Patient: sex M, age 71
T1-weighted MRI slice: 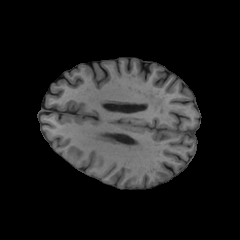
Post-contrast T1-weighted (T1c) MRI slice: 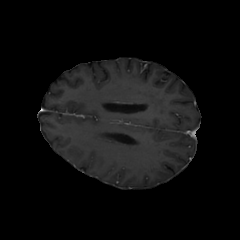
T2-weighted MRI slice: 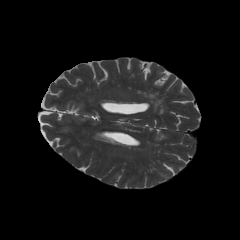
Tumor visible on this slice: no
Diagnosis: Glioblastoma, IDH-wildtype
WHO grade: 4